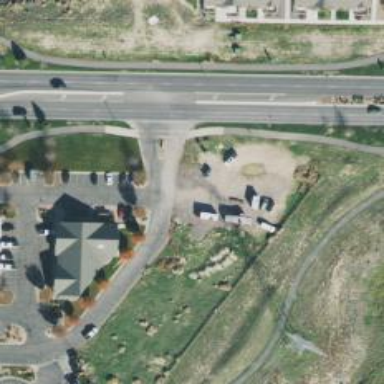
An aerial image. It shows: Veterinary facility.